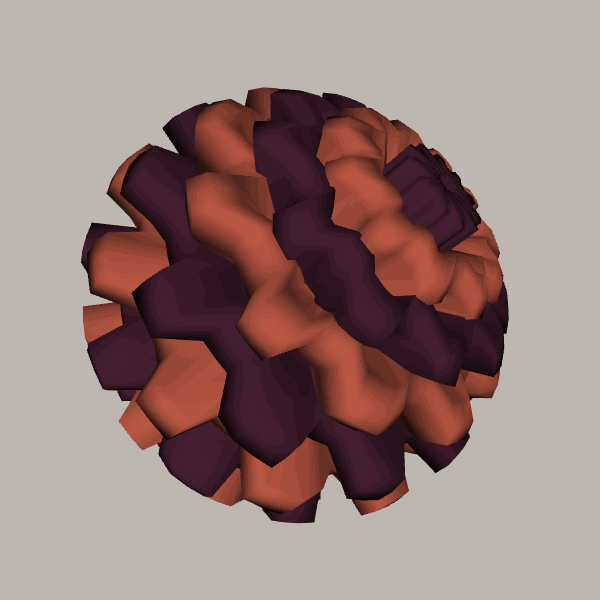
Background: light